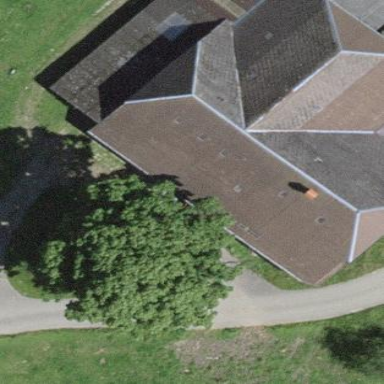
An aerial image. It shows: Farm building.